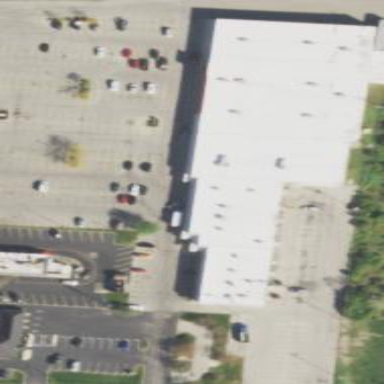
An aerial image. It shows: Building that houses supermarket.